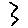
Label: zigzag